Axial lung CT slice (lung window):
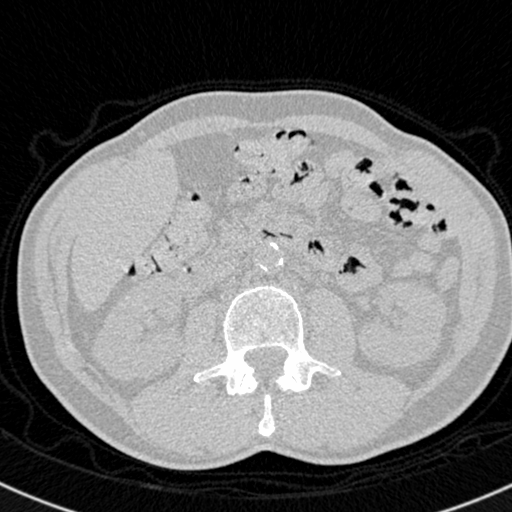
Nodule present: no